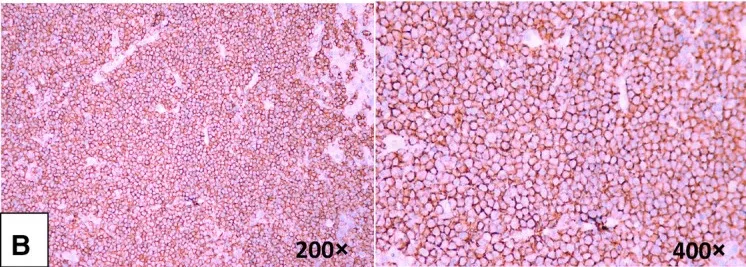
Microscopic findings of the liver confirming B-cell non-Hodgkin's lymphoma of MALT type. (B) Positive for the B-cell marker CD20.
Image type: pathology (immunostaining)